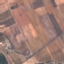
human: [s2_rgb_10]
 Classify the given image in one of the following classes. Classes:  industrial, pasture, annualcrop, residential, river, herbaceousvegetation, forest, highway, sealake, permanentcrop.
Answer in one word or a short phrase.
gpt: PermanentCrop